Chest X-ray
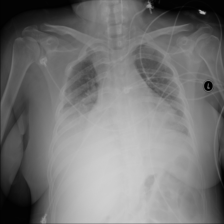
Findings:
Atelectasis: negative
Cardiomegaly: negative
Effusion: negative
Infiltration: negative
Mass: negative
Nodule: negative
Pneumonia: negative
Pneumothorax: negative
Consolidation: negative
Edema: negative
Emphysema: negative
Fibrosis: negative
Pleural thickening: negative
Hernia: negative